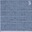
Piece: xx